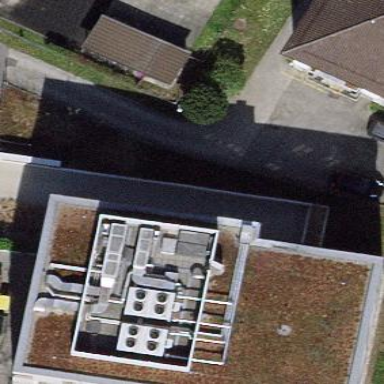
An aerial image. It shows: Hospital building.